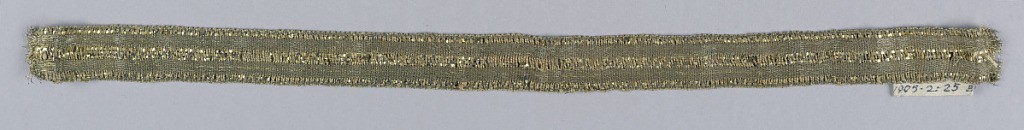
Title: Trimming
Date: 17th century
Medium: silk, metallic thread, metal strips Technique: twill weave
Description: Design in twill weave with flat strips of metal in the center and at the borders.